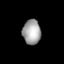
Tissue: lung
Cell type: Others
Senescence score: 0.5485
Nuclear area (px): 436
Mean DAPI intensity: 164.484